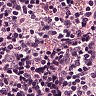
Metastatic tissue present: no